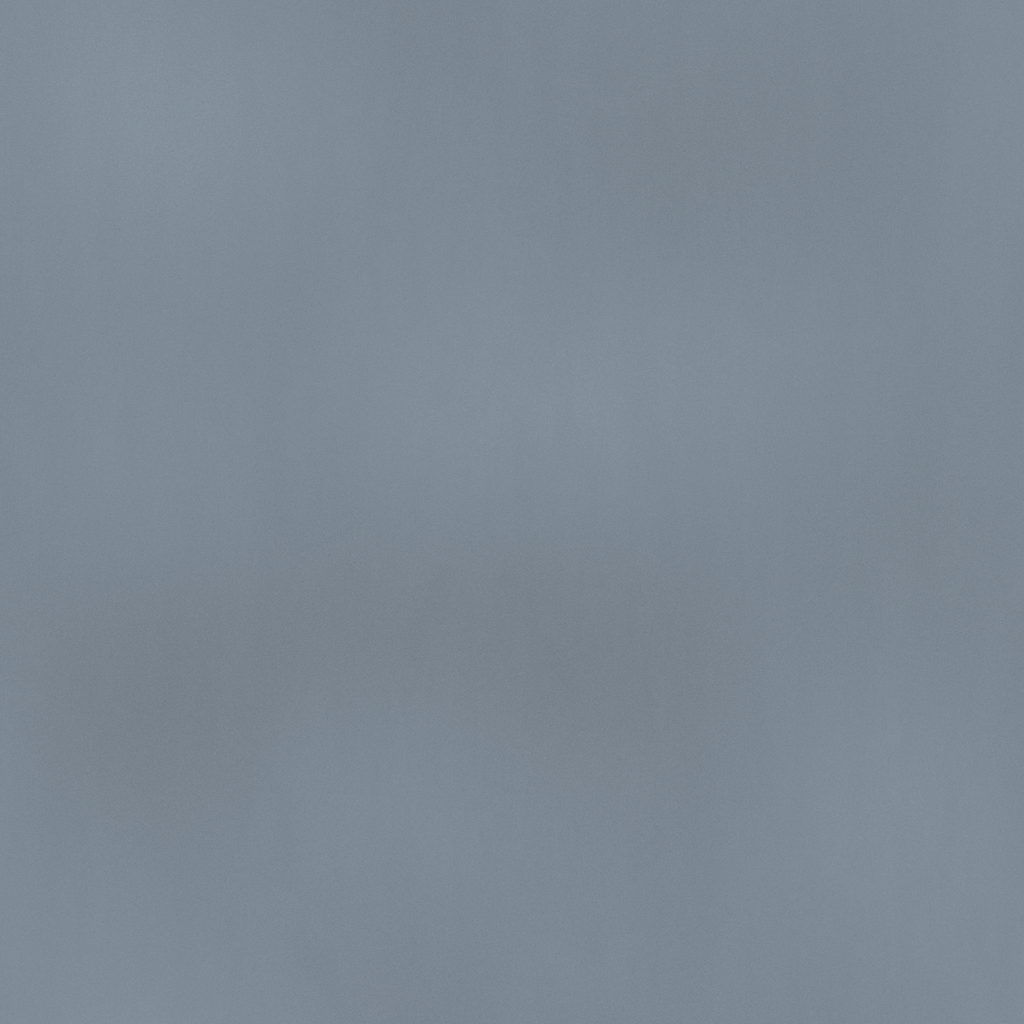
Texture map type: Color